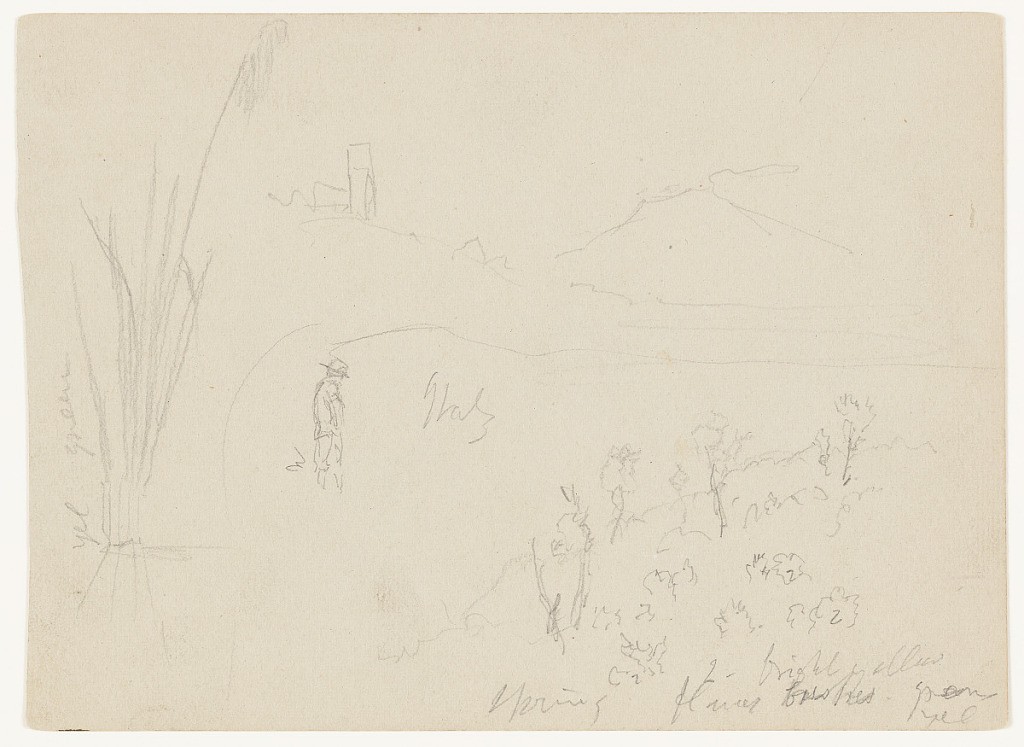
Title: Landscape Scene near Velletri, Italy
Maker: Frederic Edwin Church, American, 1826–1900
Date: April 29, 1869
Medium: Graphite on brown laid paper; verso: graphite
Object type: Drawing
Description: Landscape sketch showing a view of a castle with a tower on a hill overlooking lush terrain with a pond or lake in the middle distance, where a figure stands on its shoreline. In foreground at right, a slight elevation is shown covered in flowers and other vegetation. In background at right, a tall, conical mountain is visible. At left, a sketch showing a bundle of tall grass or weeds is included.

Verso: Architecture and landscape sketch showing an oblique view of a tall, rectangular tower near Velletri, Italy, that soars over the nearby vine-covered structures and trees, viewed at a distance.